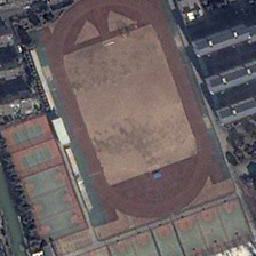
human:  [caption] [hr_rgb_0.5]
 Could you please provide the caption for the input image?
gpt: We are in the children's playground between the river and the building.

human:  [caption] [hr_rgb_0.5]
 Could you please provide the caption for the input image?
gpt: Some basketball courts and two tennis courts surround this bald playground.

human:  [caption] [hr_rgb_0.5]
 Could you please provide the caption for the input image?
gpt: We can see a playground between a river and some buildings.

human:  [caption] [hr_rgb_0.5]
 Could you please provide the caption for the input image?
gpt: You can see a playground between the river and some buildings.

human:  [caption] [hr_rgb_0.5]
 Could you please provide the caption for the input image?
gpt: The bare playground is surrounded by several basketball courts and two tennis courts.